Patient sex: F
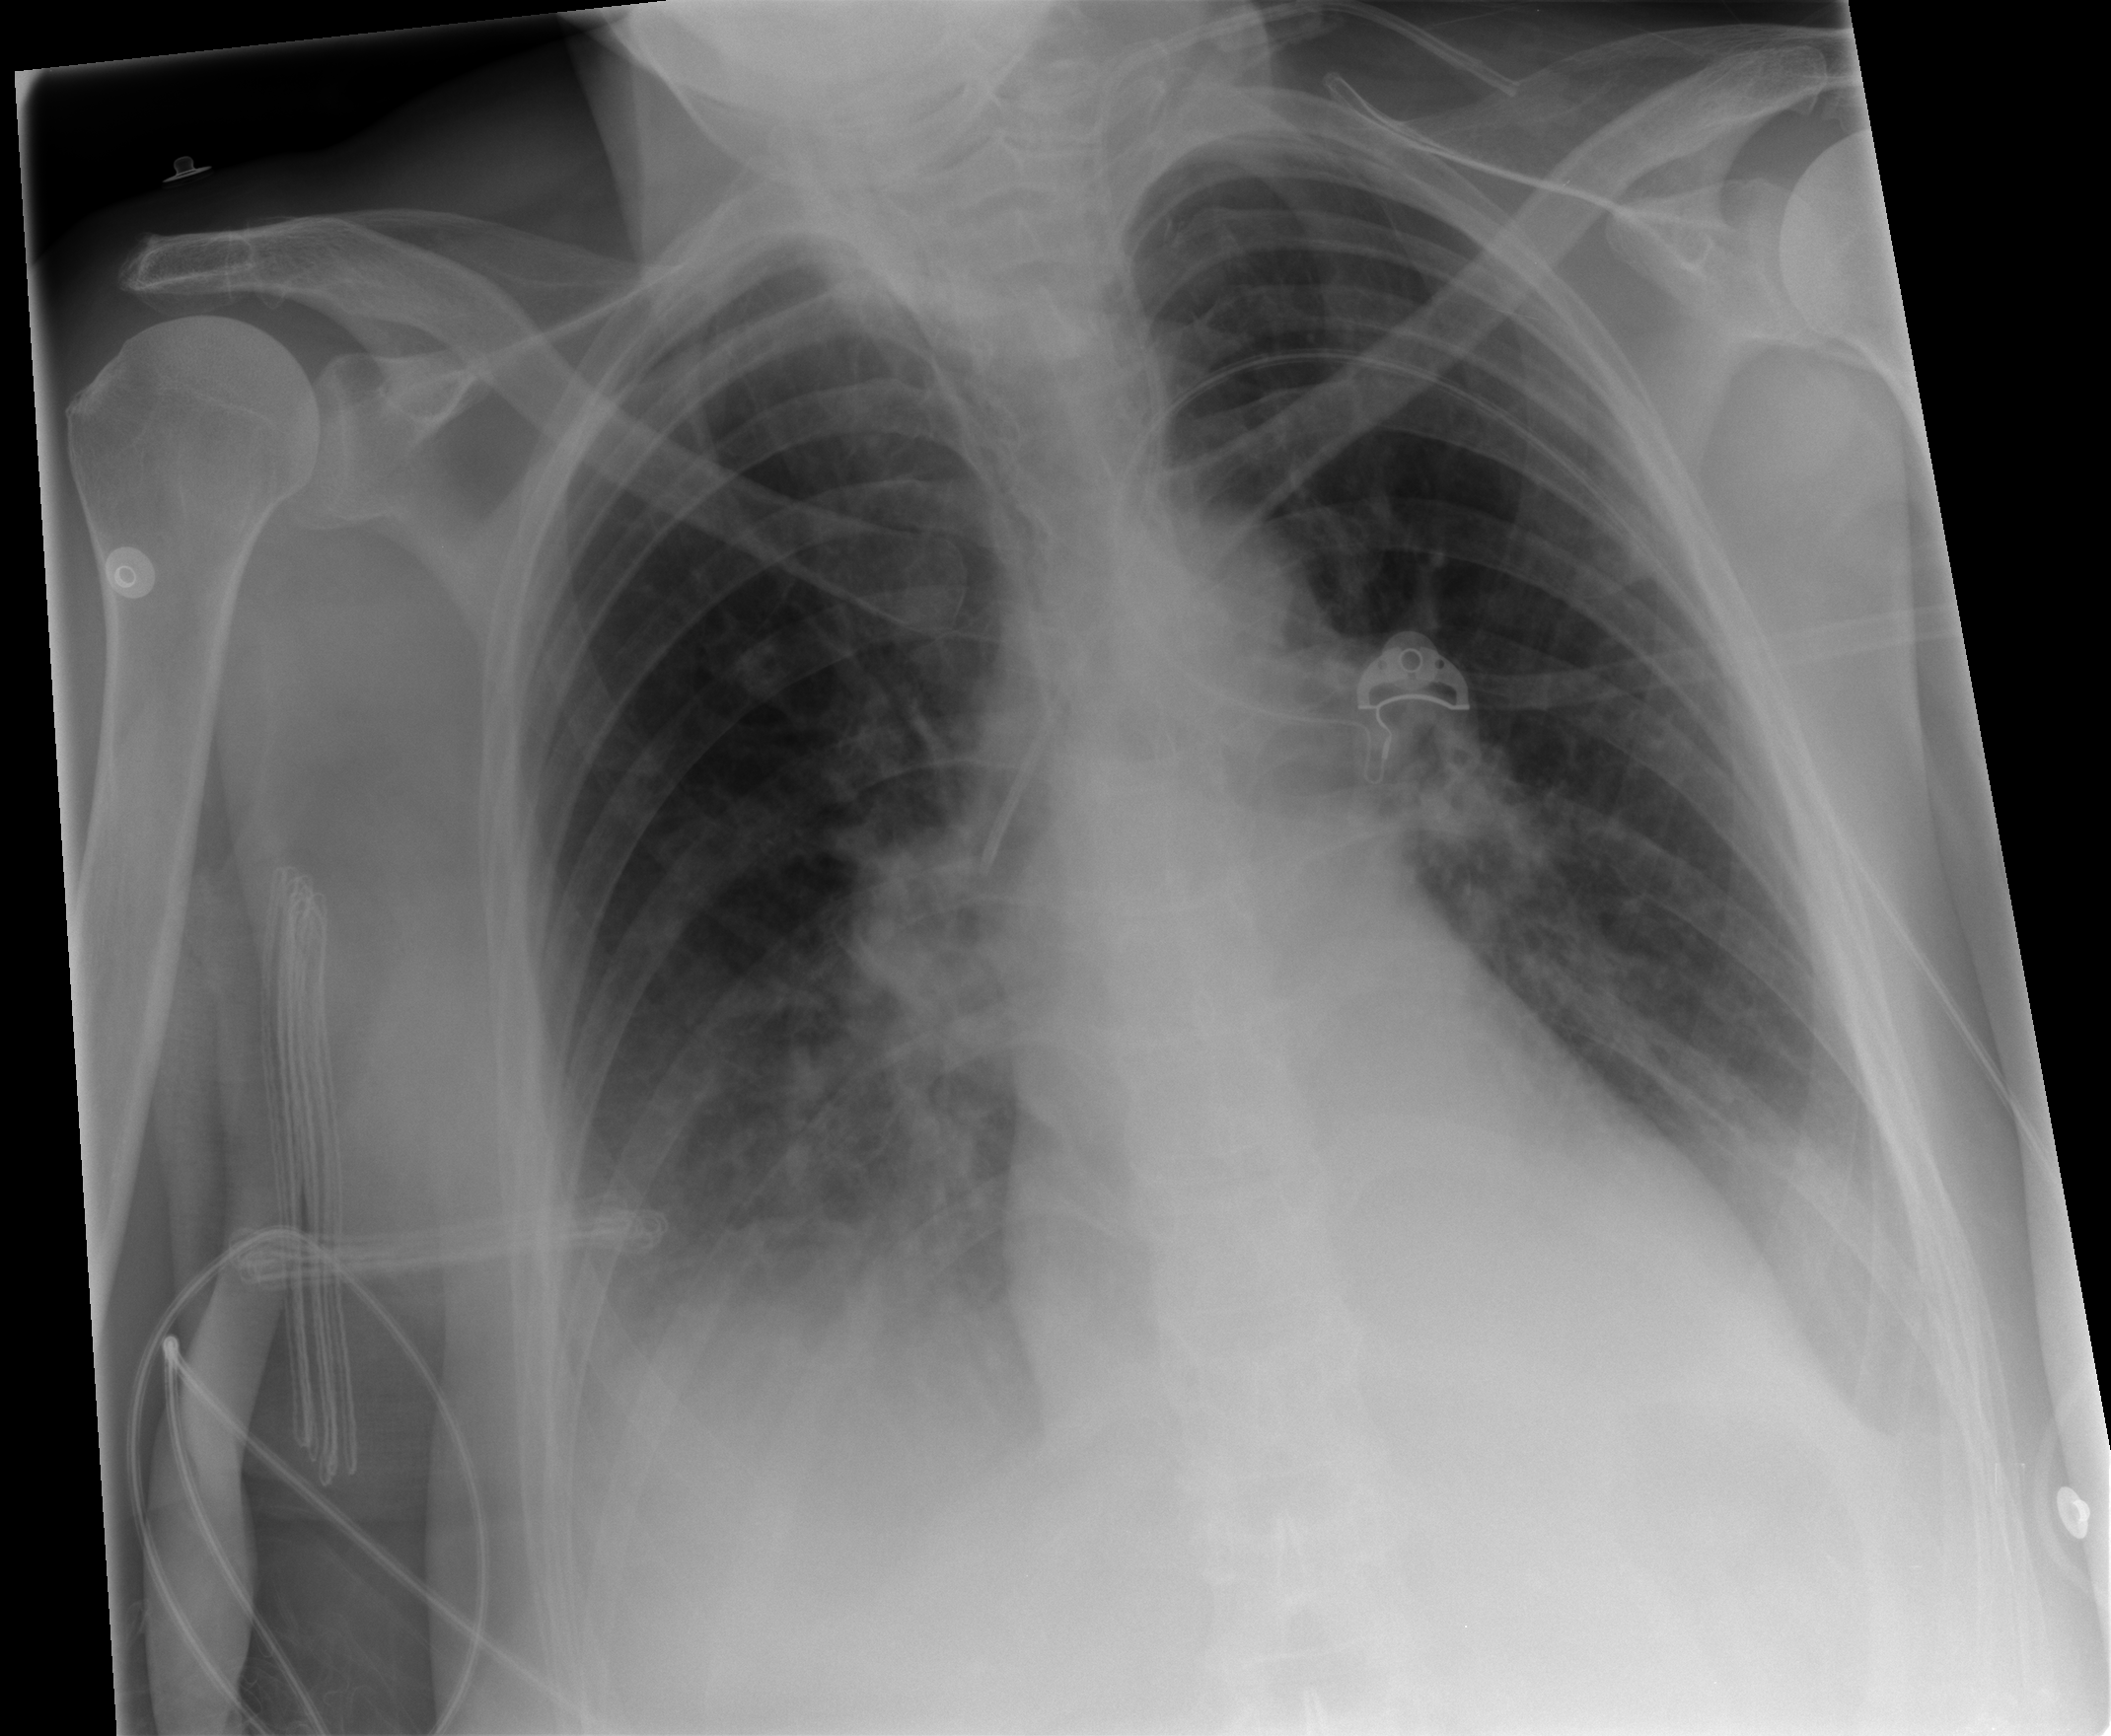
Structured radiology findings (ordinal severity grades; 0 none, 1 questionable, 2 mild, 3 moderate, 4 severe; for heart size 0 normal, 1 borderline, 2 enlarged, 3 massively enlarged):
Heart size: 0
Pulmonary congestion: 2
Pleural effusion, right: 2
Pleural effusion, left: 2
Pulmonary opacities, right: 2
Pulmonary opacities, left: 0
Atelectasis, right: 2
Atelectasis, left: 2